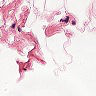
Metastatic tissue present: no